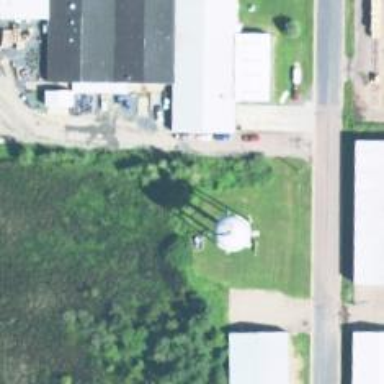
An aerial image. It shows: Water tower that is man-made.